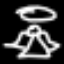
Label: angel